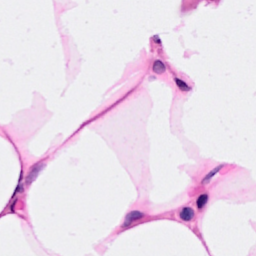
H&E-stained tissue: Breast